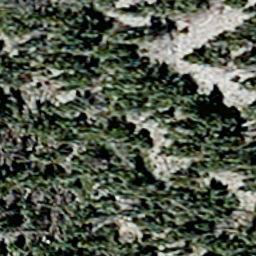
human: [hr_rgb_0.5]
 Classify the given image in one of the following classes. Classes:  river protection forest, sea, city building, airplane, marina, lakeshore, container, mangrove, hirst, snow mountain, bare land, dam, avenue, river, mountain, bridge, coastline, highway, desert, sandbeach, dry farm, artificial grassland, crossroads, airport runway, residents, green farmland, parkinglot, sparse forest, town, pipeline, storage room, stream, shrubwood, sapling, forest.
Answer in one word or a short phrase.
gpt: sparse forest